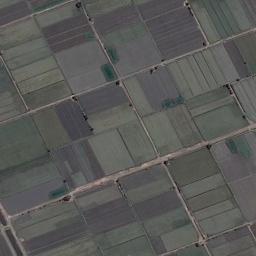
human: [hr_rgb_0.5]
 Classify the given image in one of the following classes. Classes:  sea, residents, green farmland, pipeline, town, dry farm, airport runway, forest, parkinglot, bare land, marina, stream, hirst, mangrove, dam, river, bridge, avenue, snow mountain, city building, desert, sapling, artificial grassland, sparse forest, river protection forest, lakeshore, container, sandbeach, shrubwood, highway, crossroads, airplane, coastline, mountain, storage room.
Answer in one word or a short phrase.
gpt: green farmland